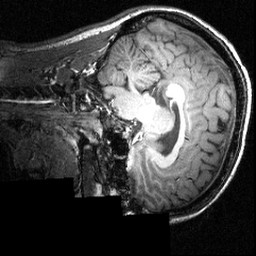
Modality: T1w
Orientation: sagittal
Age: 28
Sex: female
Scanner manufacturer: siemens
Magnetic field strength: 3.951 T
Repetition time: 1.5 s
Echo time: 0.00335 s